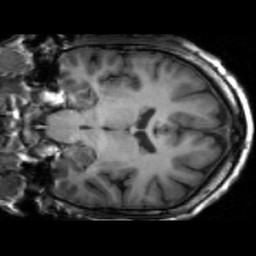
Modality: T1w
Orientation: coronal
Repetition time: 0.008948 s
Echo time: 0.001784 s